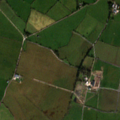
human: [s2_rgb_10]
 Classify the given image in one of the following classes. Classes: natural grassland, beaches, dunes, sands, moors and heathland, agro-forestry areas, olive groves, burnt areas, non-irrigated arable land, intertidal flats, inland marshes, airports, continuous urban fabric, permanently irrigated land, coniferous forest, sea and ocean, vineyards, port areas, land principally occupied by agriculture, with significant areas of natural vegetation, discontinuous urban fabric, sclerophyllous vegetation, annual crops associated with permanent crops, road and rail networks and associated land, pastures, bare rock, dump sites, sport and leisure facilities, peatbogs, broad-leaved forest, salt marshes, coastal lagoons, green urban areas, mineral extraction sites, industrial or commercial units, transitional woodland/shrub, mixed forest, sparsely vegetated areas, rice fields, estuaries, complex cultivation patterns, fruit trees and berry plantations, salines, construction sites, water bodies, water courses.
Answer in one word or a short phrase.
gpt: non-irrigated arable land, pastures